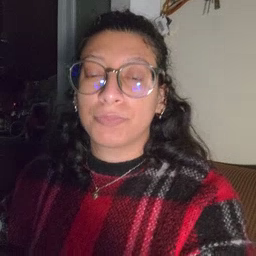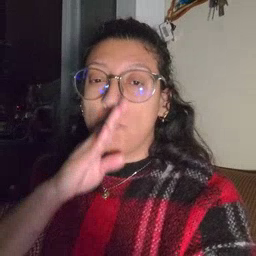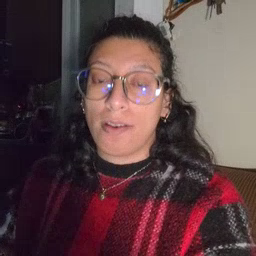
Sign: quiet